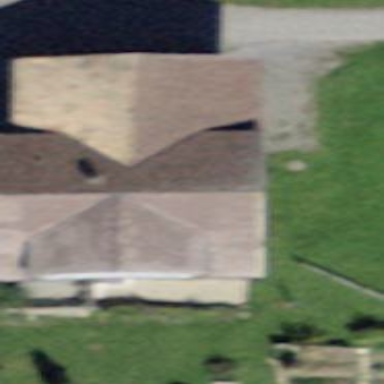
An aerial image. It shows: Farm building.